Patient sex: M
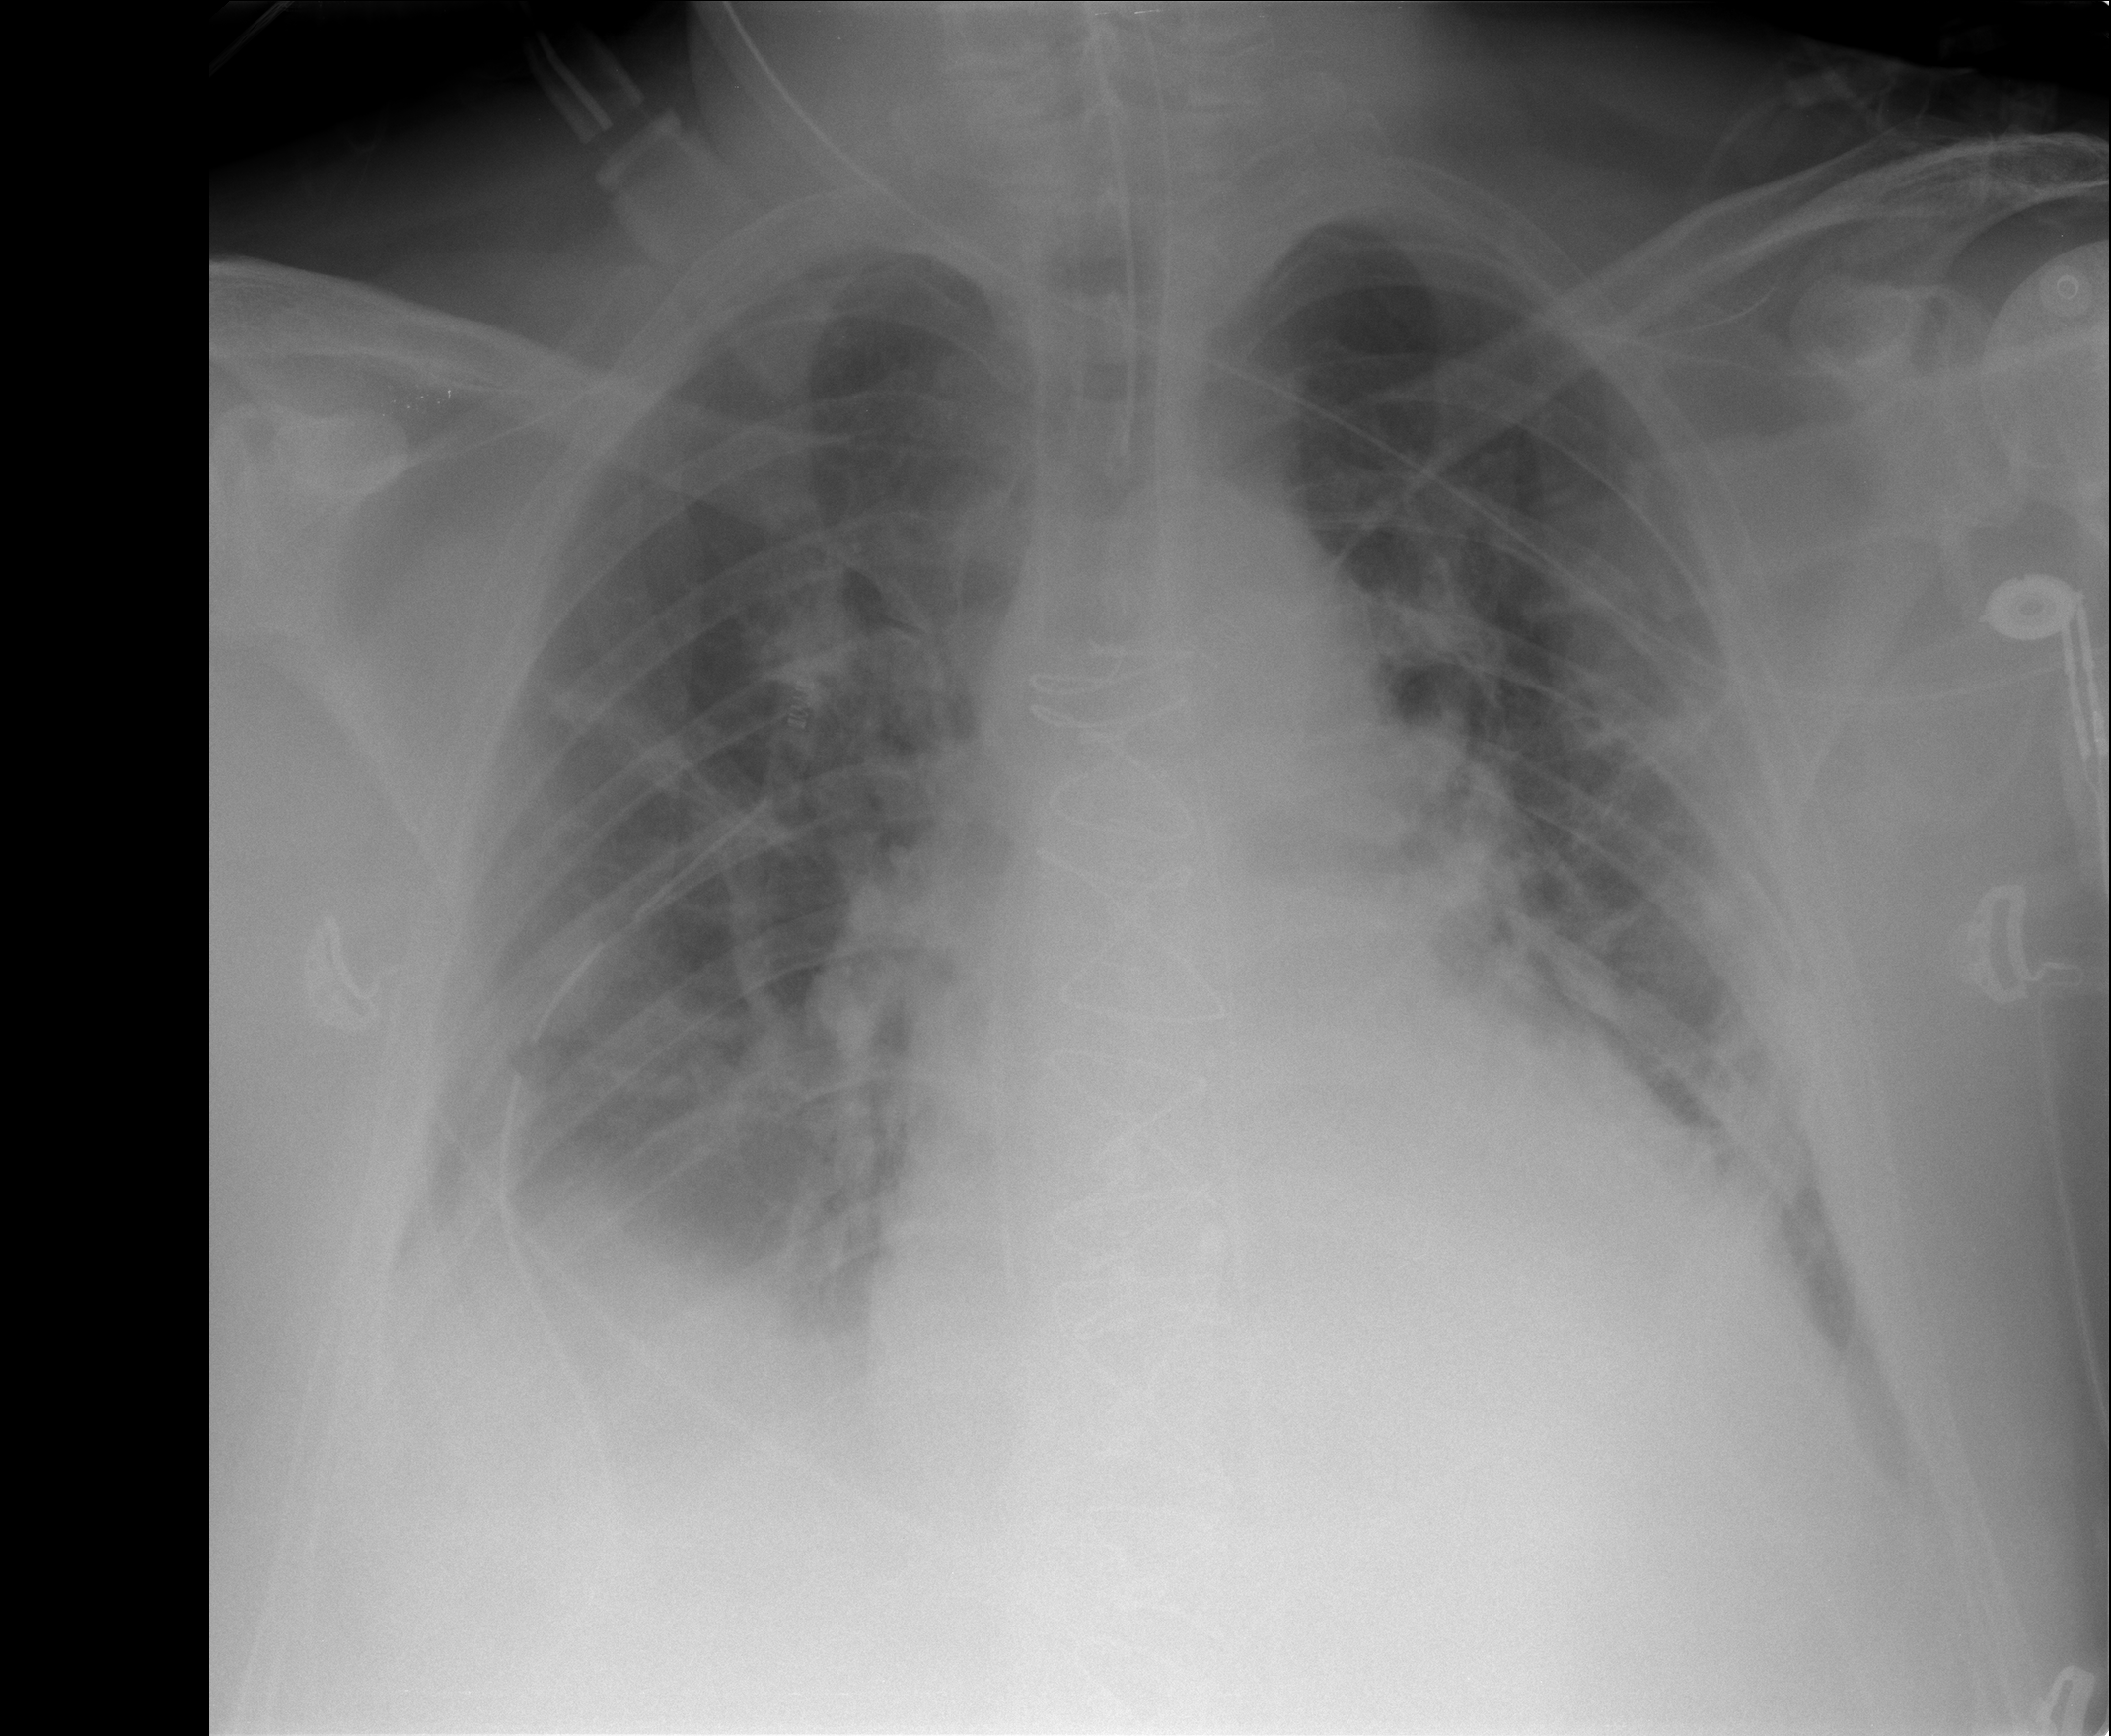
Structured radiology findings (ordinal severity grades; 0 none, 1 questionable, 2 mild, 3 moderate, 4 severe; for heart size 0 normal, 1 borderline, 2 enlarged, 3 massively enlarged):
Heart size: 2
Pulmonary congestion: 2
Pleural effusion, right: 2
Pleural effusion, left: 2
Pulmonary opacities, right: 2
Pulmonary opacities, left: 2
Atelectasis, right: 2
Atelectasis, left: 2